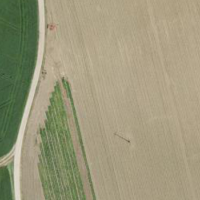
EUNIS habitat code: 52
Species observed at this site:
Falco tinnunculus